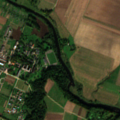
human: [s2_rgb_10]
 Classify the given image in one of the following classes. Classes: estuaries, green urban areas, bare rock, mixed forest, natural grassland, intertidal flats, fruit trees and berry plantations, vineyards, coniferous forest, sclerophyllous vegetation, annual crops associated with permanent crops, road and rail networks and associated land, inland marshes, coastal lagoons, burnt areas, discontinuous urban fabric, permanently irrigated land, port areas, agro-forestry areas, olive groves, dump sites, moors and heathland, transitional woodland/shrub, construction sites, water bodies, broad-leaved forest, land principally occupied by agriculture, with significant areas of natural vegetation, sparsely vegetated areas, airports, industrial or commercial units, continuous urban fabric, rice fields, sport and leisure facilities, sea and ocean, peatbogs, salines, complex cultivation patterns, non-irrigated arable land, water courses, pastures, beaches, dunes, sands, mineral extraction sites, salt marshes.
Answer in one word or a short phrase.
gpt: discontinuous urban fabric, non-irrigated arable land, land principally occupied by agriculture, with significant areas of natural vegetation, broad-leaved forest